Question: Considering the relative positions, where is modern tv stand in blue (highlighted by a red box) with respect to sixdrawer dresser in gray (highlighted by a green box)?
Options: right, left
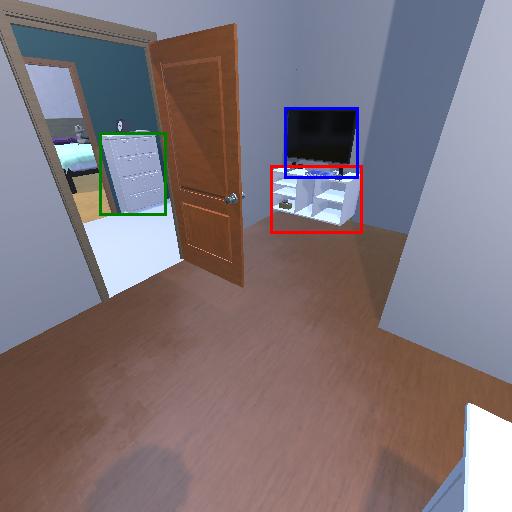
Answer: right